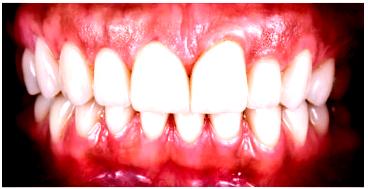
Condition: Gingivitis